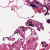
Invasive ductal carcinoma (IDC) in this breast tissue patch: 0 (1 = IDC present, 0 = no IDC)